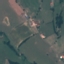
Land use / land cover class: Pasture